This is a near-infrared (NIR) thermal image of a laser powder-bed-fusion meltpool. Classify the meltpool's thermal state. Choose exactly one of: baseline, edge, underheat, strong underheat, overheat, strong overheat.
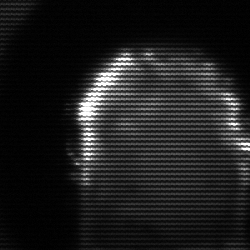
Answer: baseline